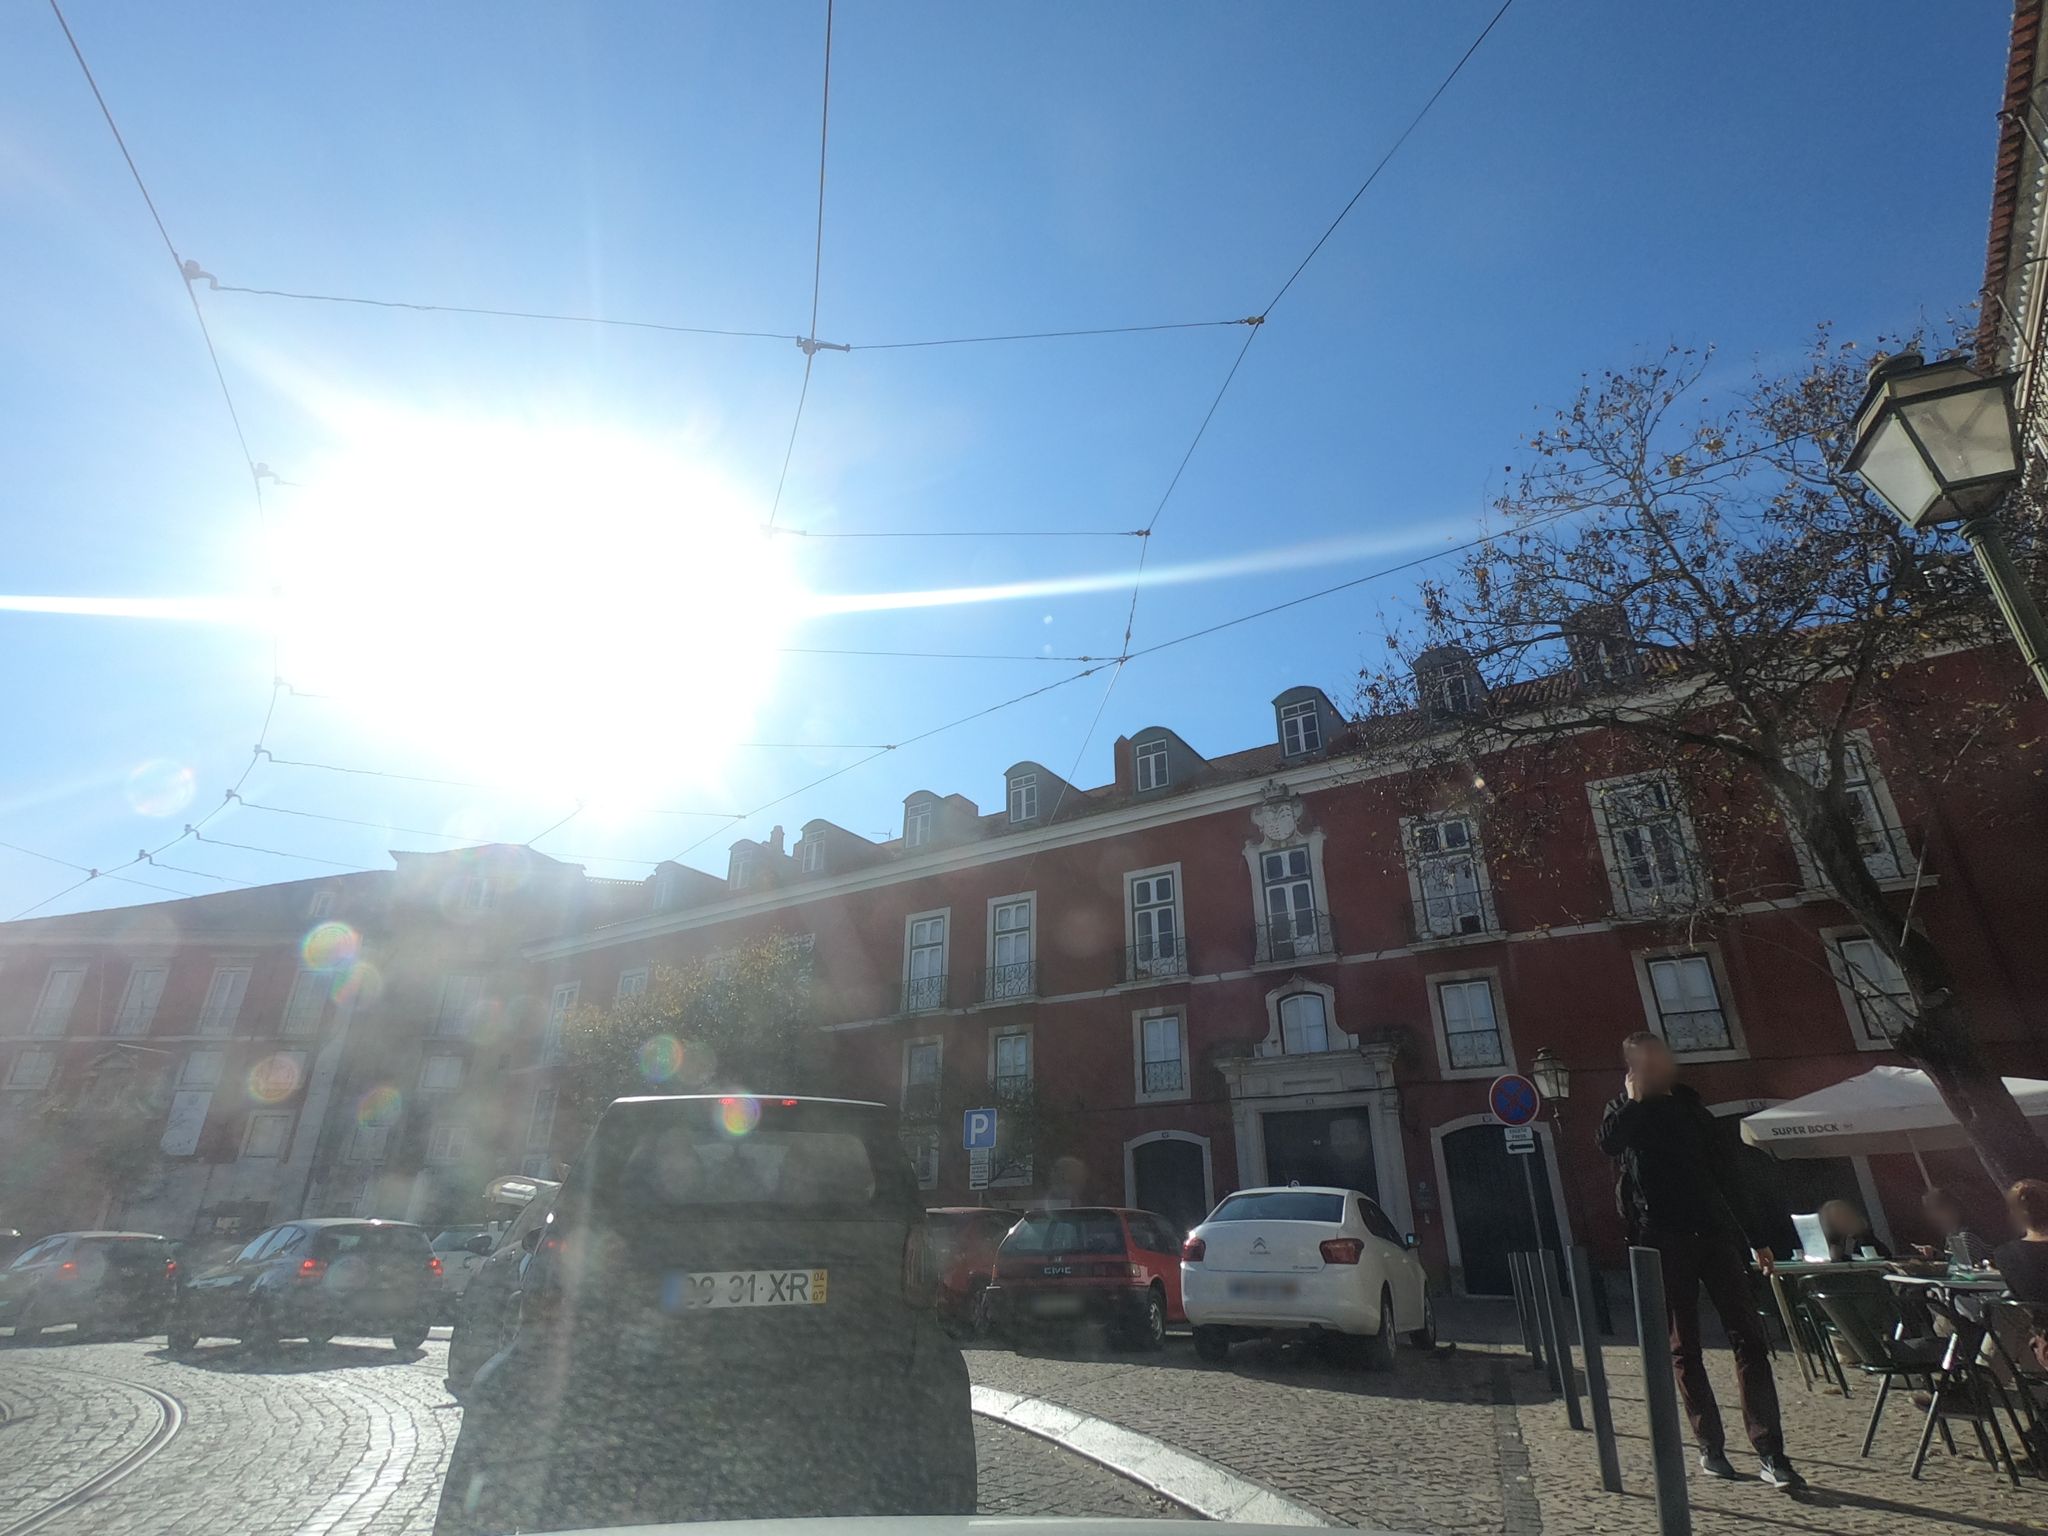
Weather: clear
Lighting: day
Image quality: good
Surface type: driving surface
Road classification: footway, steps, pedestrian, residential
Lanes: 2
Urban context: urban centre
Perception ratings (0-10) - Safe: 1.36, Lively: 4.36, Beautiful: 3.88, Boring: 8.26, Depressing: 5.34, Wealthy: 7.61